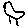
Label: bird